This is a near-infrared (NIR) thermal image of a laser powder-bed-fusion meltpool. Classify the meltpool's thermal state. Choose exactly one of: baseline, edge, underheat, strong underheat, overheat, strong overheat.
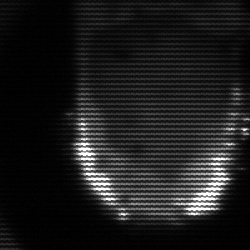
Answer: baseline